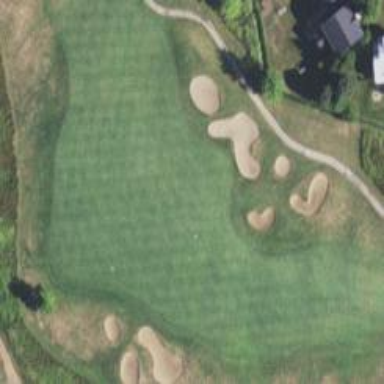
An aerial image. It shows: View of golf hole.